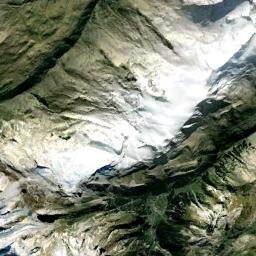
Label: snowberg